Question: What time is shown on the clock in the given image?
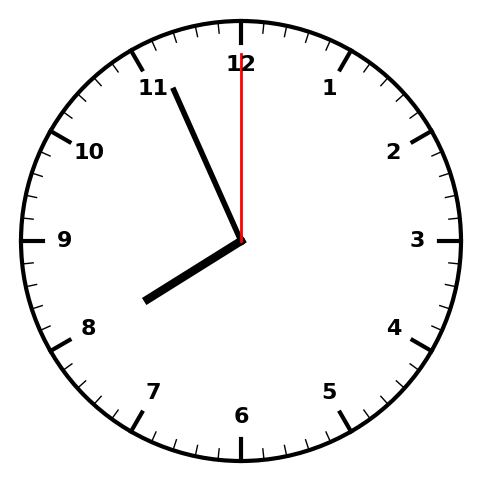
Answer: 07:56:00